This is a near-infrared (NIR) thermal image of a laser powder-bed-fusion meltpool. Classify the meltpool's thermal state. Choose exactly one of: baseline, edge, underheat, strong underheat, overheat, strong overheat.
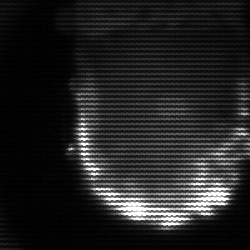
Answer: baseline